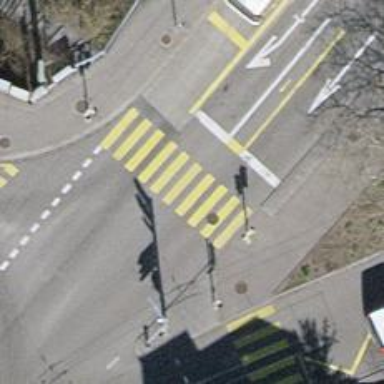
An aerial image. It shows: Crossing with zebra markings and traffic signals.